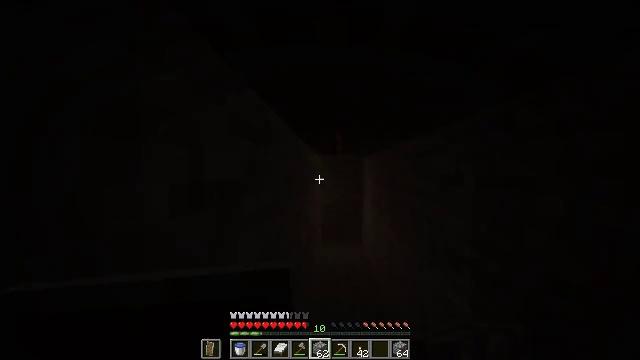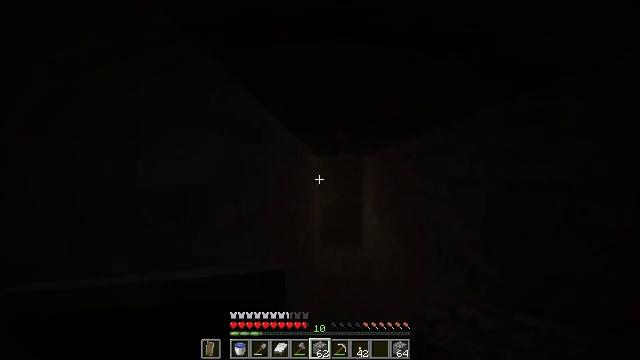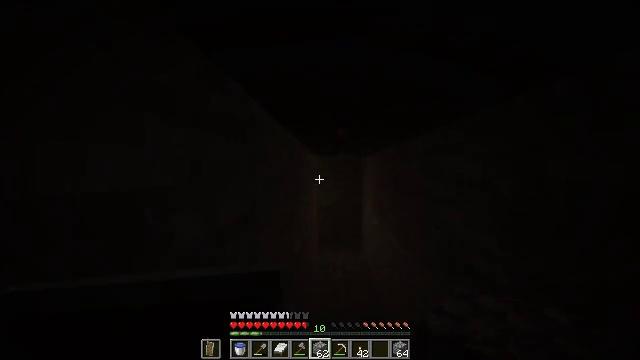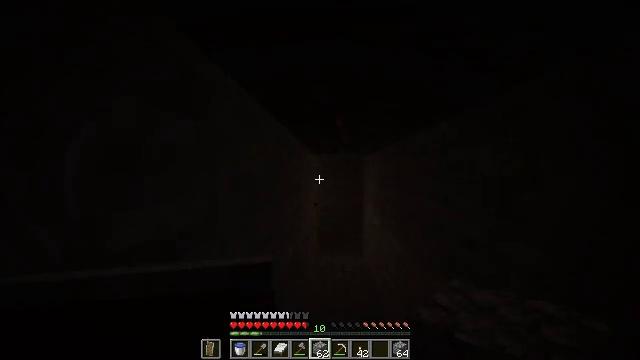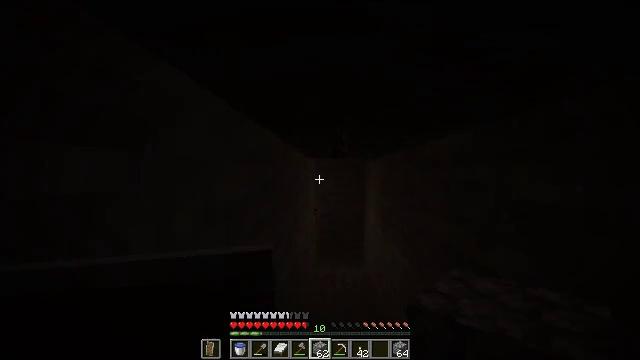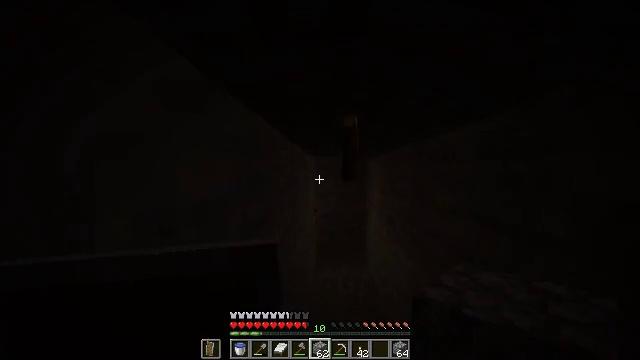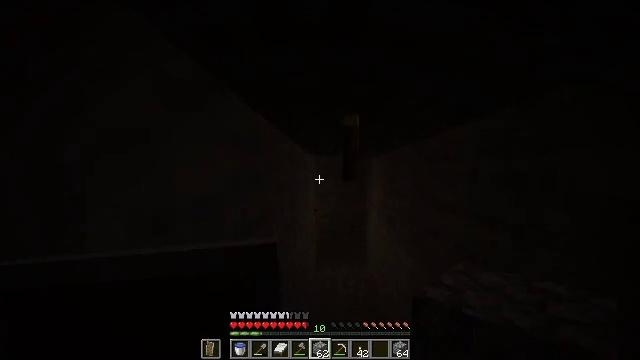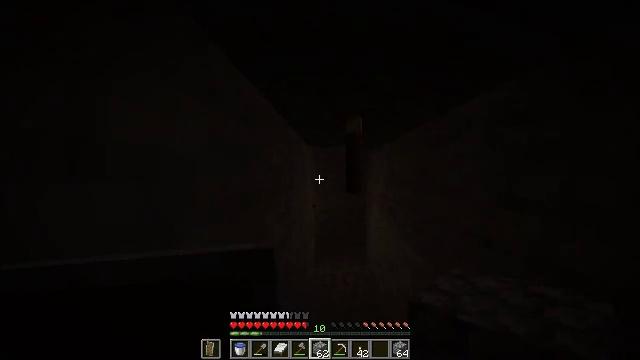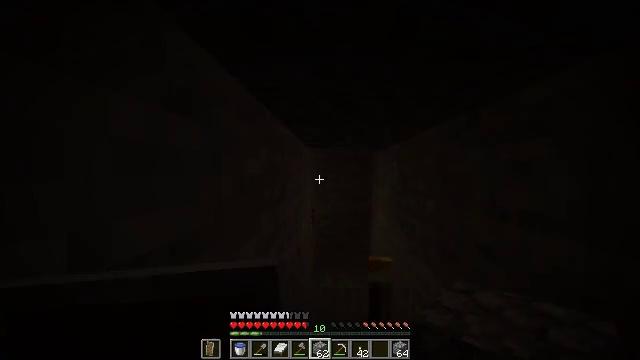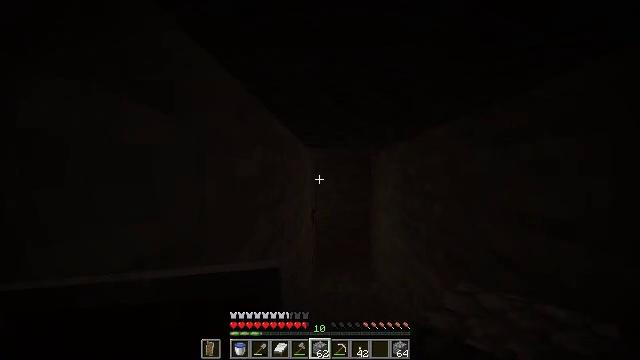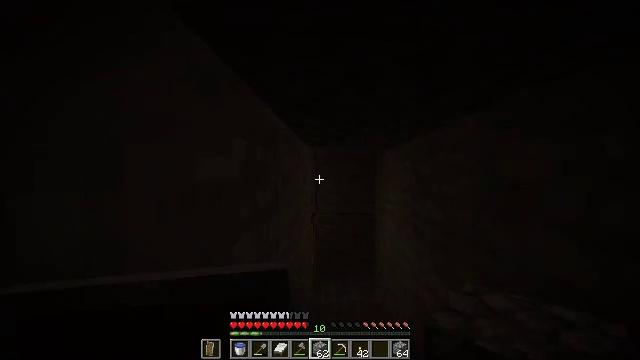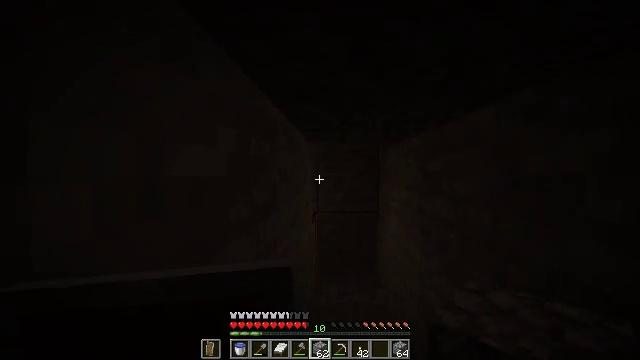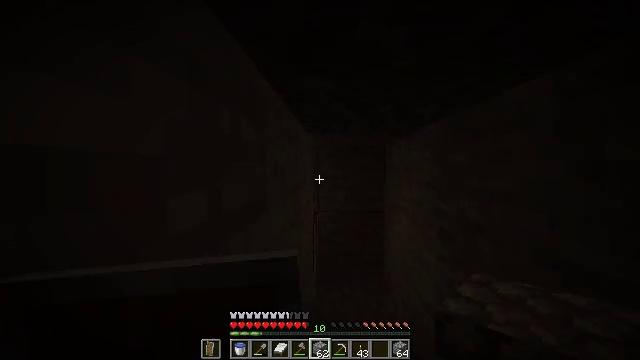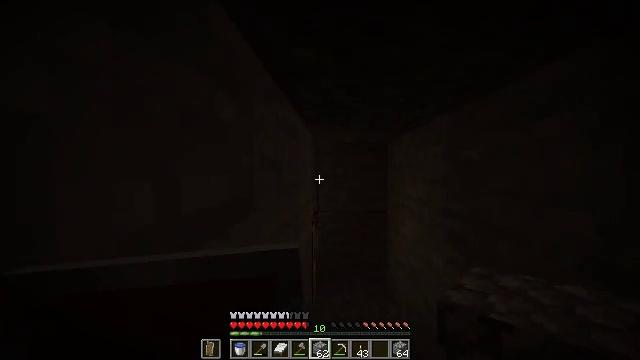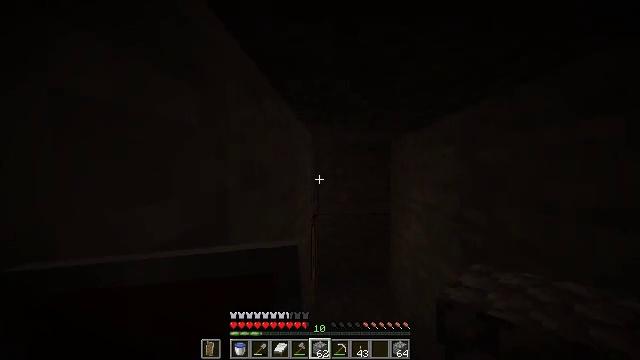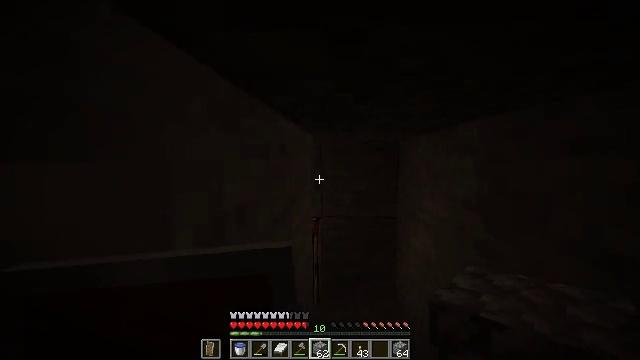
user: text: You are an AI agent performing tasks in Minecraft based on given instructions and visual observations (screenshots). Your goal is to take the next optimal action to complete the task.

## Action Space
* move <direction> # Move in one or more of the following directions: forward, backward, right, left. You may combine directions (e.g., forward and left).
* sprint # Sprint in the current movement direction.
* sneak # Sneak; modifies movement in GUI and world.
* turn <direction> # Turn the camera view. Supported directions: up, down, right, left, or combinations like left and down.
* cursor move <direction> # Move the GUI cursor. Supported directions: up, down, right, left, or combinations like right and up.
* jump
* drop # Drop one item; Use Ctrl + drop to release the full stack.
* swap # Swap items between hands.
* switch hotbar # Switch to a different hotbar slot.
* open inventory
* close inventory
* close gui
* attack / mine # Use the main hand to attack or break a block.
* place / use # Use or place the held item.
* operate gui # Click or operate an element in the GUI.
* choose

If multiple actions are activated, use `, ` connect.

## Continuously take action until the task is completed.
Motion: motion action
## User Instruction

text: Craft a compass on the crafting table with the necessary materials.
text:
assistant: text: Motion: move forward, jump
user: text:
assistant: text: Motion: move forward, jump
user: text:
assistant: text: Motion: move forward, jump
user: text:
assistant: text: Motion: move forward, jump
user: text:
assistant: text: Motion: move forward, jump
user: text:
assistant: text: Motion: move forward, jump
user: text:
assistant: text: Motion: move forward, jump
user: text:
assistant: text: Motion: move forward, jump
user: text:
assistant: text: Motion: move forward, jump
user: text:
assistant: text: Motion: move forward, jump
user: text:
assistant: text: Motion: move forward, jump
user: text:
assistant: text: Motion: move forward, jump
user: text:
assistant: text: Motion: move forward, jump
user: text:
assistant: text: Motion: move forward, jump
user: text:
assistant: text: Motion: move forward, turn left and down, jump
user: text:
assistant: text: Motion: move forward, turn left and down, jump
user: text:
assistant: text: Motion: move forward, turn left and down, jump
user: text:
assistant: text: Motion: move forward, turn left and down, jump
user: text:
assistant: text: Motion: move forward, turn down, jump
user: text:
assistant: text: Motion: move forward, turn down, jump
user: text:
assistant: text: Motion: move forward, turn left and down, jump
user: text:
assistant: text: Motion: move forward, turn left and down, jump
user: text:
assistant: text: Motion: move forward, turn left and down, jump
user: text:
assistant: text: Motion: move forward, turn left and down, jump
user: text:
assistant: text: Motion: move forward, turn left and down, jump
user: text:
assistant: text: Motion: move forward, jump
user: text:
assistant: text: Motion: move forward, turn left and down, jump
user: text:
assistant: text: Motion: move forward, turn left and down
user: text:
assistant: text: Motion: move forward
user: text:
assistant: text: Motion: no_op